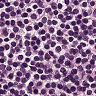
Metastatic tissue present: no